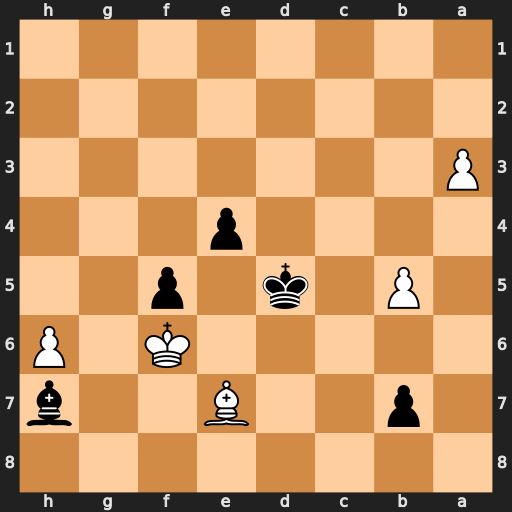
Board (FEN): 8/1p2B2b/5K1P/1P1k1p2/4p3/P7/8/8
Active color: b
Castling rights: -
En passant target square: -
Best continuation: f4 Bd8 e3 Bb6 Ke4